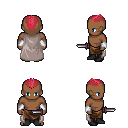
a pixel art fantasy rpg character, male body template, human, dark skin, gray cape, robe skirt, ruby red short mohawk hairstyle, white cloth bracers, black shoes, dagger, four views (front, back, left, right), 2x2 character sprite sheet, small pixel art, hard edges, no anti-aliasing